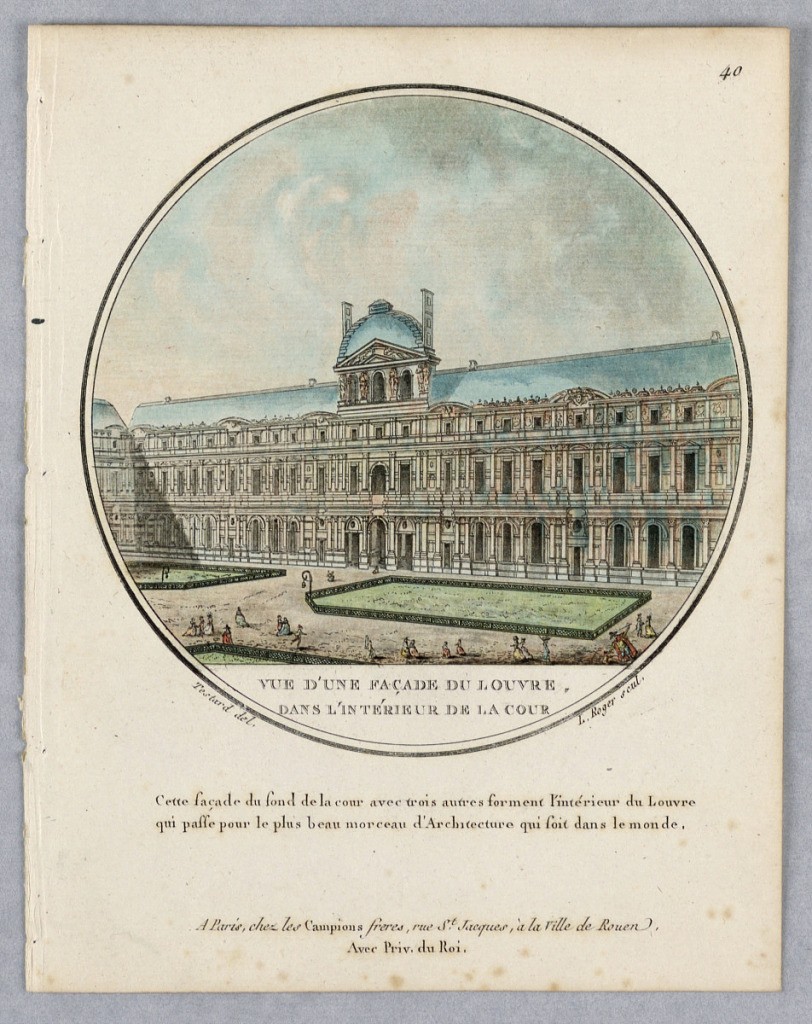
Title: Courtyard Façade of the Louvre, Plate 40 of Vues Pittoresques de Principaux édifices de Paris
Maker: L. Roger, French, active 18th century
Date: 1792
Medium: Engraving, brush and watercolor on paper
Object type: Print
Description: One façade of the Louvre from the courtyard, with gardens and figures. Title, artists' and publisher's names, a short commentary below.